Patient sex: M
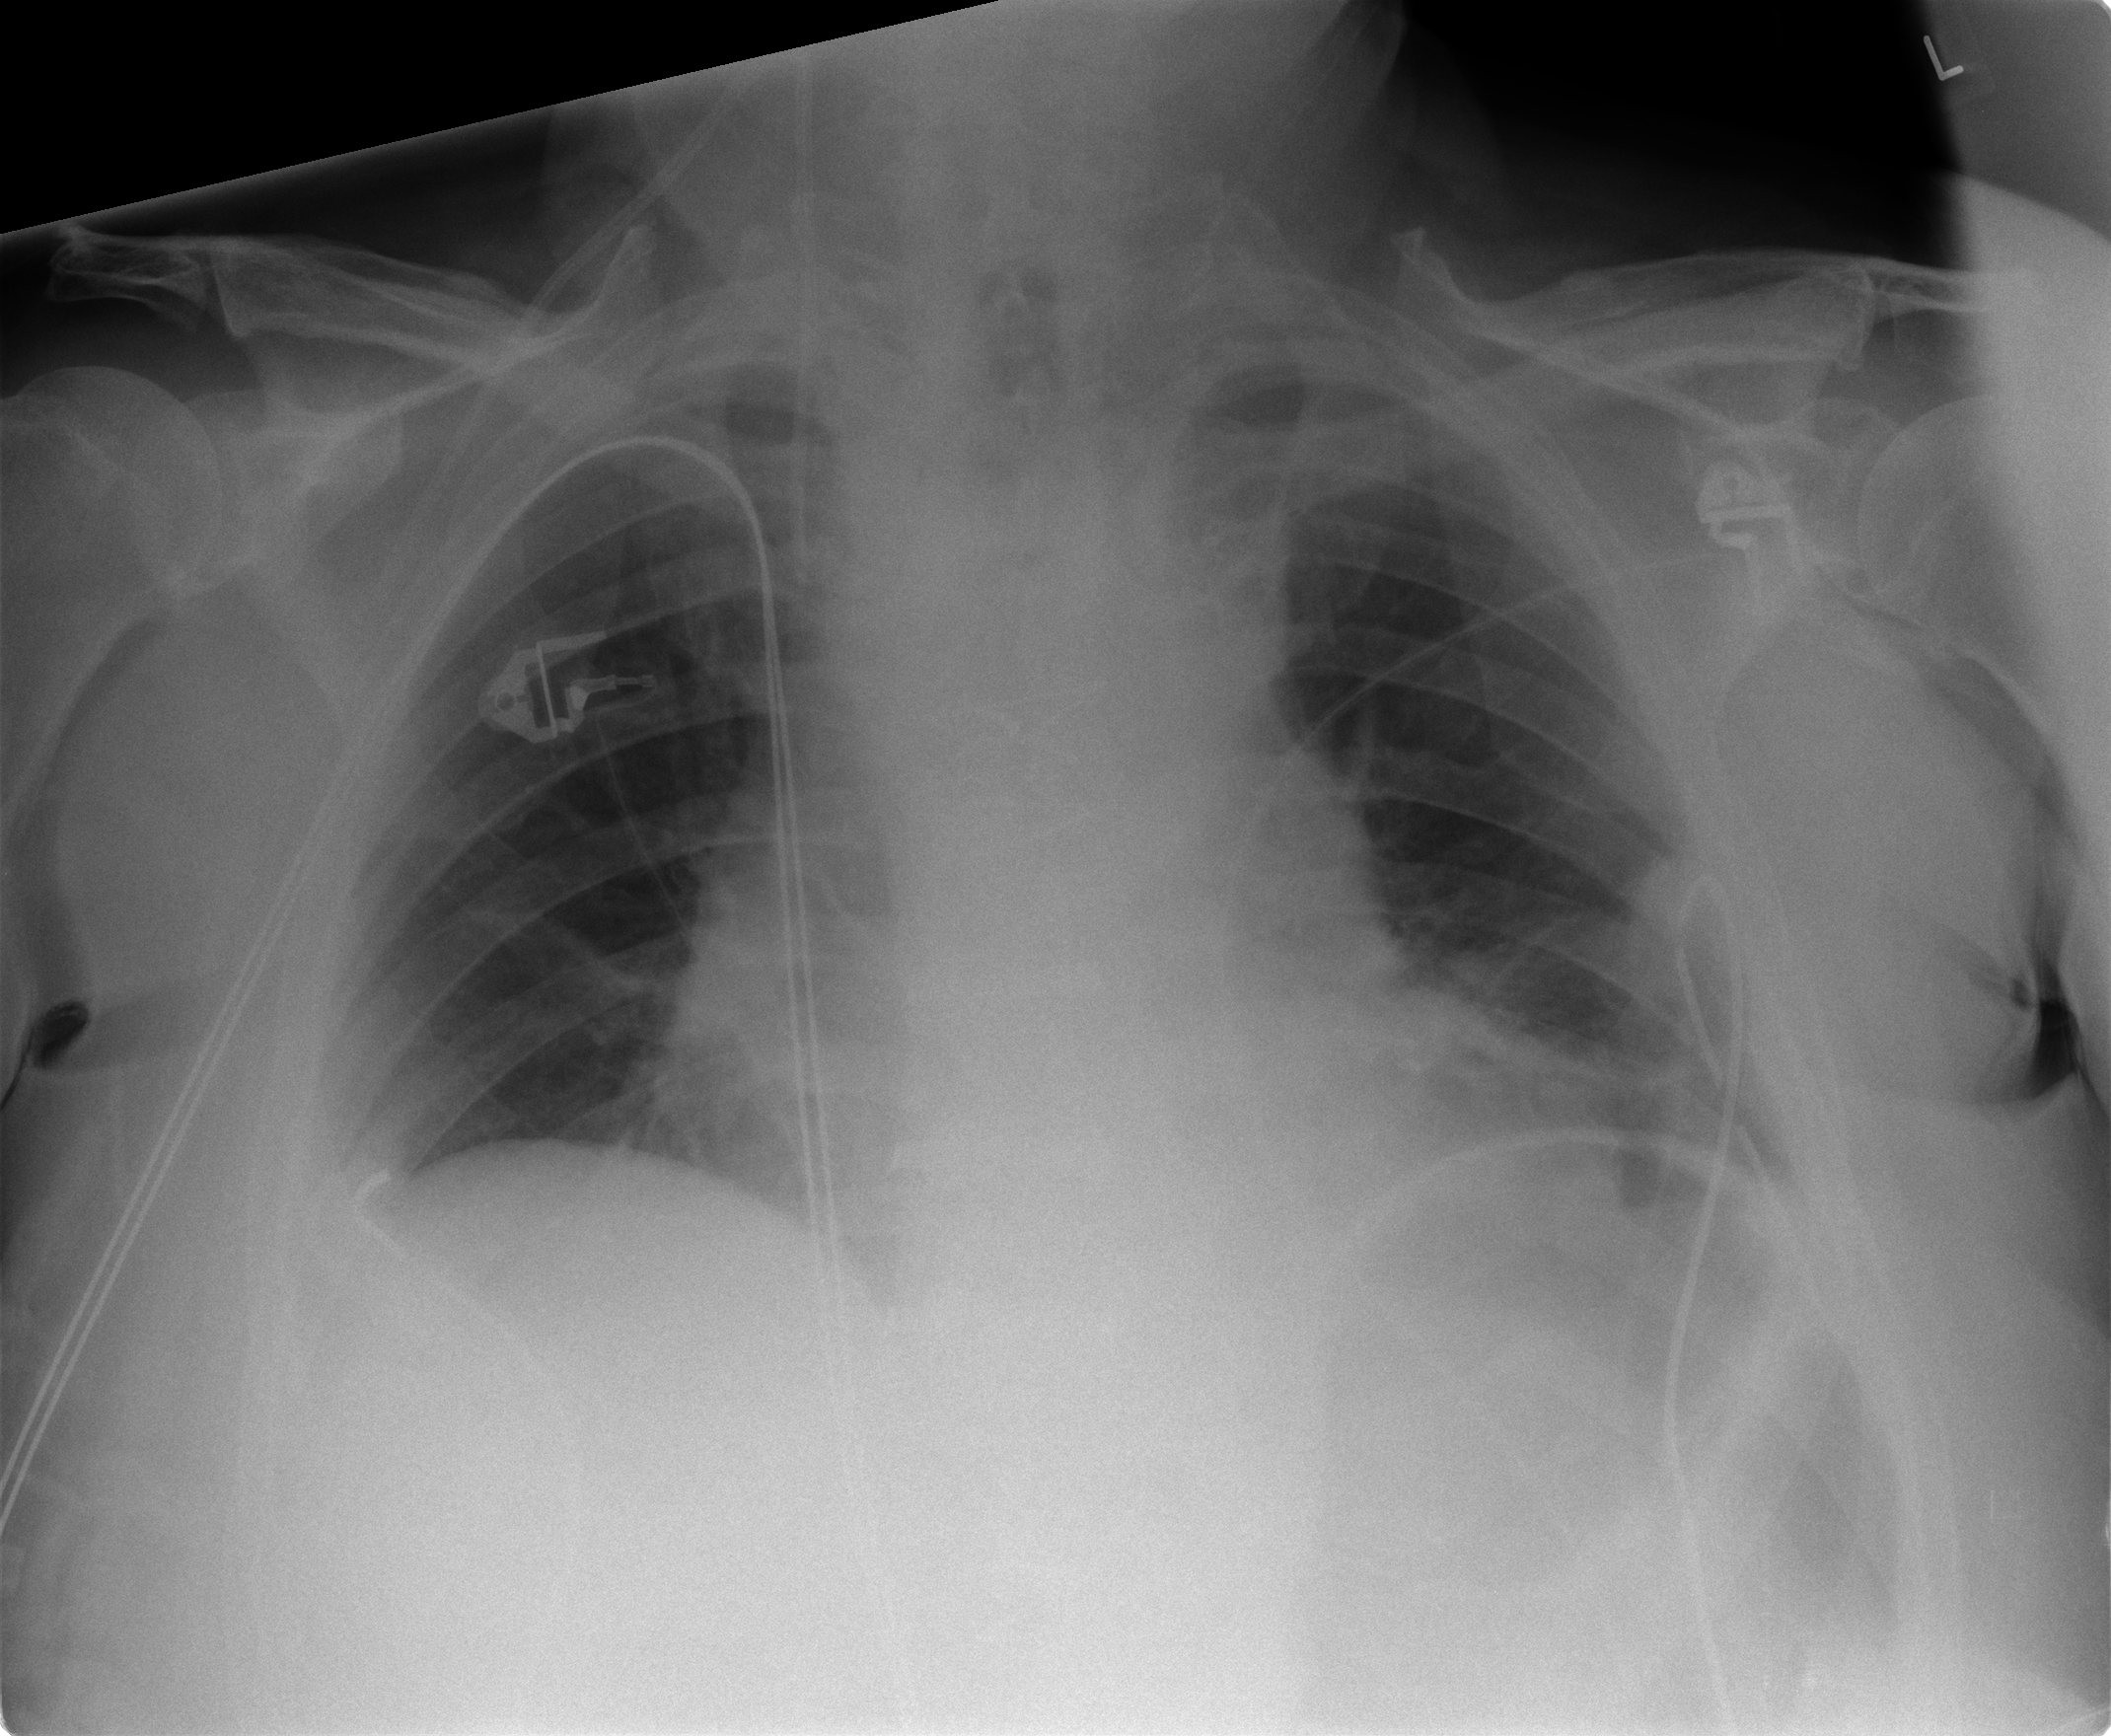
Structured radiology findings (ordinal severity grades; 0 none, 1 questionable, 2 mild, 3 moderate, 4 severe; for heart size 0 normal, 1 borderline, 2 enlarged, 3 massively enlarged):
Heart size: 2
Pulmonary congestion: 3
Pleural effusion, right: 1
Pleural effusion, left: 1
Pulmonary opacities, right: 0
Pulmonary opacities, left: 0
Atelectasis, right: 2
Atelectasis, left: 2